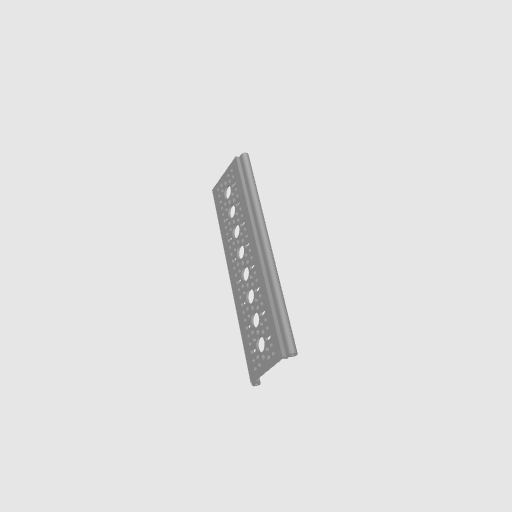
Part: RailChannel8H